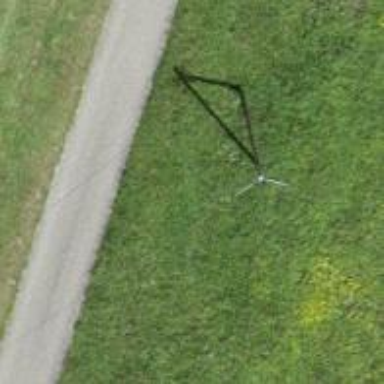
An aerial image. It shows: Minor power line.